Question: I'm trying to place a DIV on a specific are of my site, using this code:
'''
<div style="position: fixed; left: 780px; right: 0; width:285px; z-index:9999; display:block; top:60px; color: #000; background-color:#fff; -webkit-border-radius:2px; -moz-border-radius:2px; border-radius:2px; box-shadow:0px 2px 5px #303030;">TEXT</div>
'''
And it works well on my screen, because my screen resolution is 1240px width (The REMEMBER small notice is the DIV im trying to set):

How ever, if I see the site on another computer with a different screen resolution, it changes the place where it is displayed, because it set 780px from the left.
Is there a way to set it up from the middle instead of the left (or right) margin?
Who can I do this?
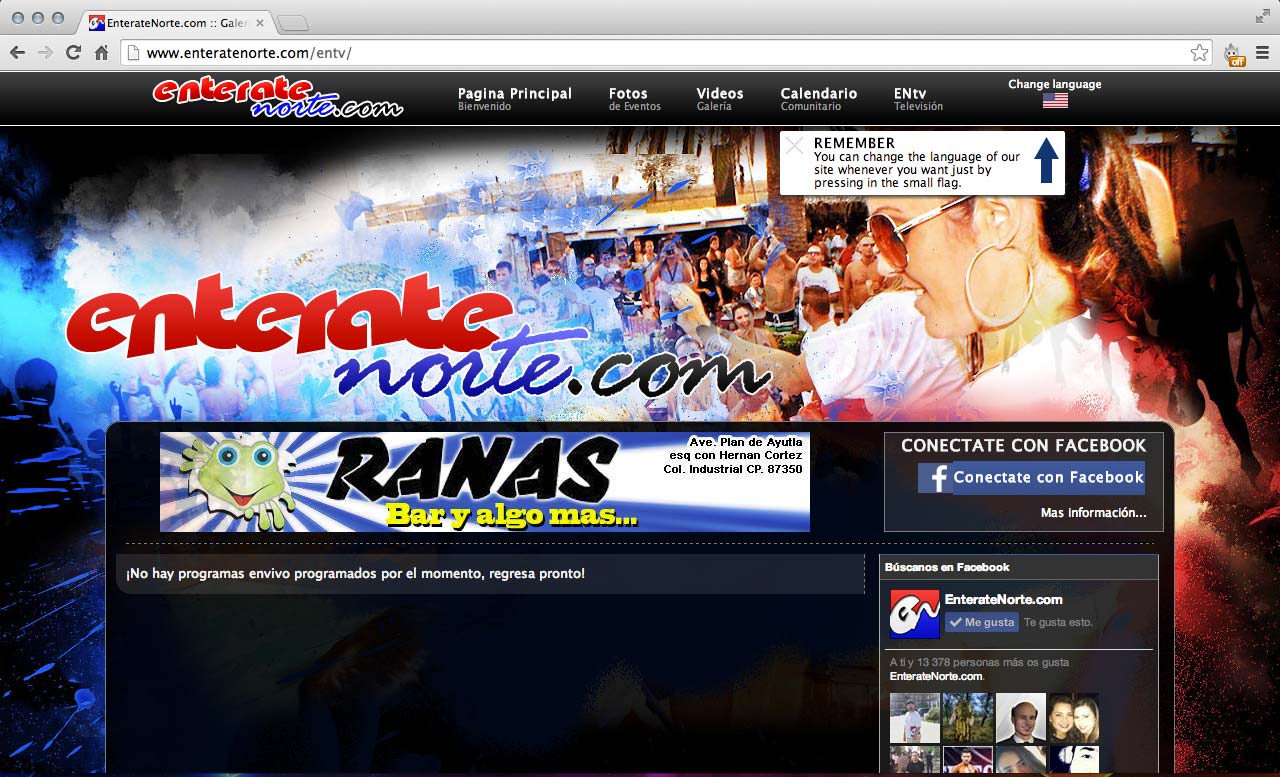
Answer: there is an easy way to positionate from the middle:
CSS:
'''
#your-container {
position: fixed or absolute
left: 50%
width: must have a fixed width (eg 250px)
margin-left: -(width / 2) plus or minus offset (eg: -(250px / 2) for centered position or -(250px / 2) + 100px for position 100px to the right from the center)
}
'''
PS This is just to answer your question but i would also tend to the suggestion of @Hashem Qolami given in his comment!
PPS <URL>
hope it helps :)